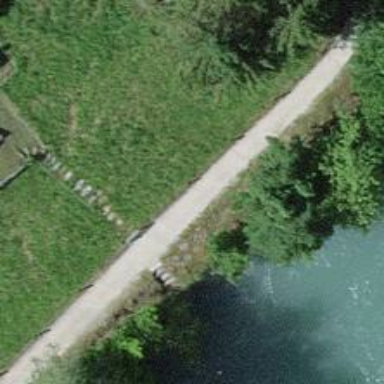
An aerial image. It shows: Stone steps along the road.